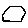
Label: hexagon